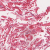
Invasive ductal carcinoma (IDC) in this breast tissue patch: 0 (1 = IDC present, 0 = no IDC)